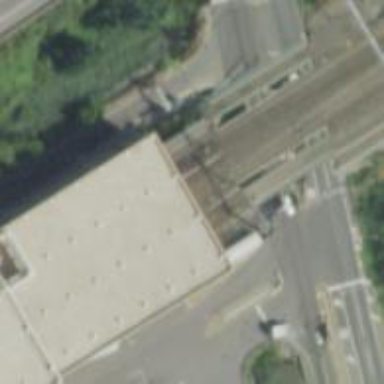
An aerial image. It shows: Bridge over railway with electrified contact lines.